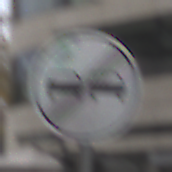
Verkehrszeichen: EndeUeberholverbot
Umgebung: Outdoor, Urban
Tageszeit: Midday
Wetter: Overcast
Licht: Natural
Jahreszeit: NotSpecified
Kontrast: LowContrast